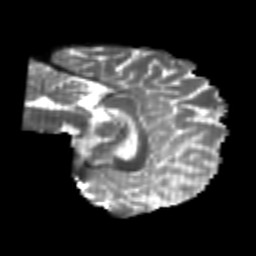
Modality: T2w
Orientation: sagittal
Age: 20
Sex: female
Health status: healthy
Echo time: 0.074 s